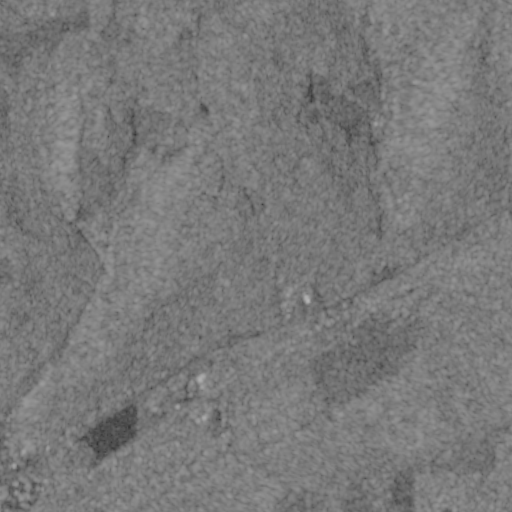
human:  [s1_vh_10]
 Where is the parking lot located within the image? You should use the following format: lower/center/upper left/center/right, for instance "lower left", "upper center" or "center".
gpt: The parking lot is located in the lower left of the image.
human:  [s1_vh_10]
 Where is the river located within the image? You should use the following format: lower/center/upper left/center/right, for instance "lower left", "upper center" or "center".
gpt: The river is located in the lower of the image.
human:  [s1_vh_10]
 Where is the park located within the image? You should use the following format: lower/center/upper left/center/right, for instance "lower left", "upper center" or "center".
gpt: There is no park in the image.

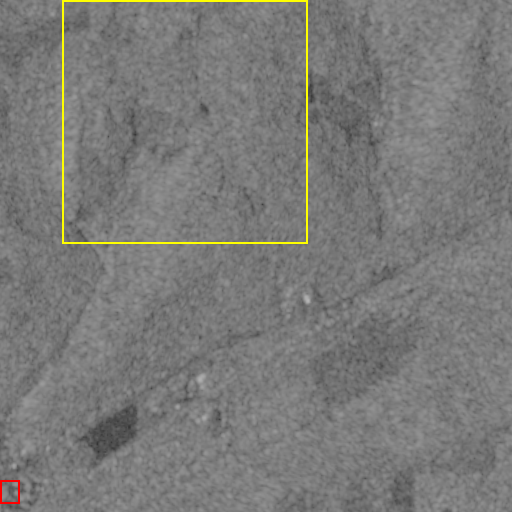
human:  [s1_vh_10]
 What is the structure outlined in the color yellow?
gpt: The structure outlined in yellow is a crop field.
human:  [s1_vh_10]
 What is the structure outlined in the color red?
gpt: The structure outlined in red is a building.
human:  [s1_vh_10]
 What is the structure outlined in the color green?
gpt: There is no green outline.